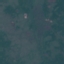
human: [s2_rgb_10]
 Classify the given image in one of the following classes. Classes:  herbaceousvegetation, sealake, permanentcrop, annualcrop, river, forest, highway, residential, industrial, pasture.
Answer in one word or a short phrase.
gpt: HerbaceousVegetation